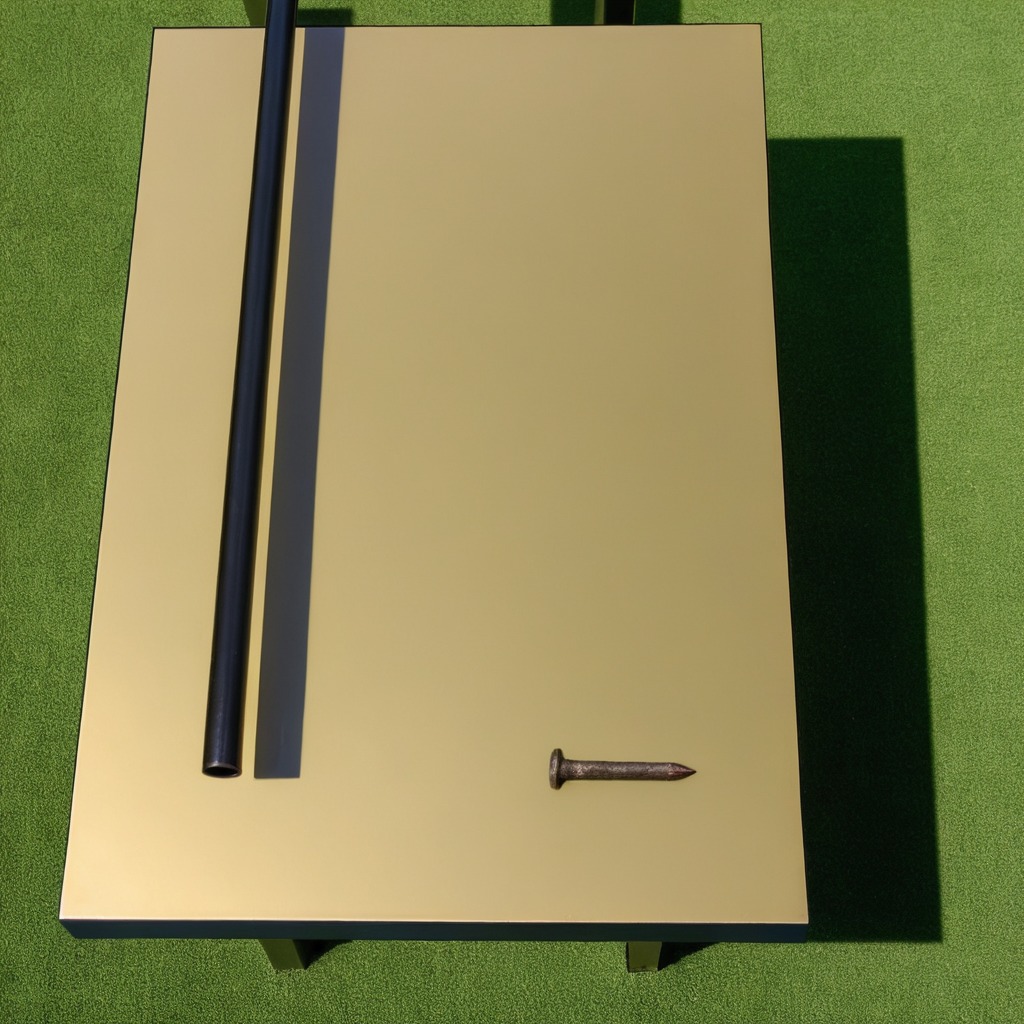
A nail is lying on the table.